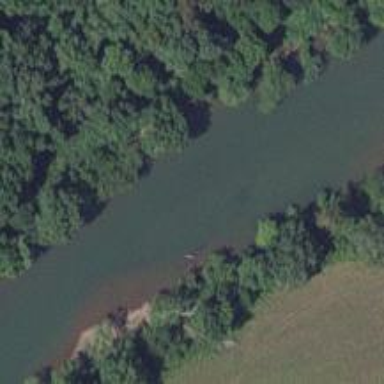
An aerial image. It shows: Beautiful river scene.